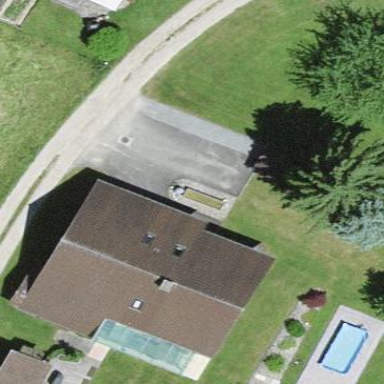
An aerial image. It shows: Residential building.